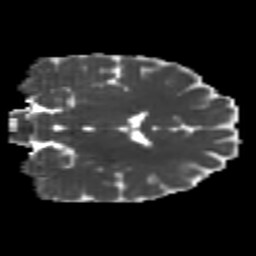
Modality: MD
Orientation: coronal
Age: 25
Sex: female
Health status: healthy
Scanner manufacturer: philips
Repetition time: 7.382 s
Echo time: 0.08599 s